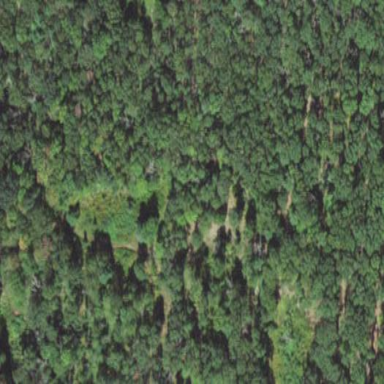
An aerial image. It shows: Mixed woodland with various types of leaves.